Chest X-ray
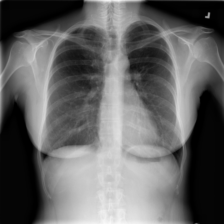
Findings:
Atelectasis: negative
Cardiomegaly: negative
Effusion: negative
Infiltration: negative
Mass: negative
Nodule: negative
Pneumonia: negative
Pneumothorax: negative
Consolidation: negative
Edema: negative
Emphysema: negative
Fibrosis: negative
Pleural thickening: negative
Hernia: negative